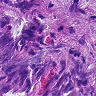
Metastatic tissue present: yes